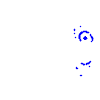
Particle: proton